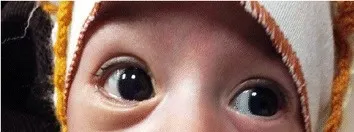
After 3 months of follow-up.
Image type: medical_photograph (other_medical_photograph)